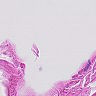
Metastatic tissue present: no